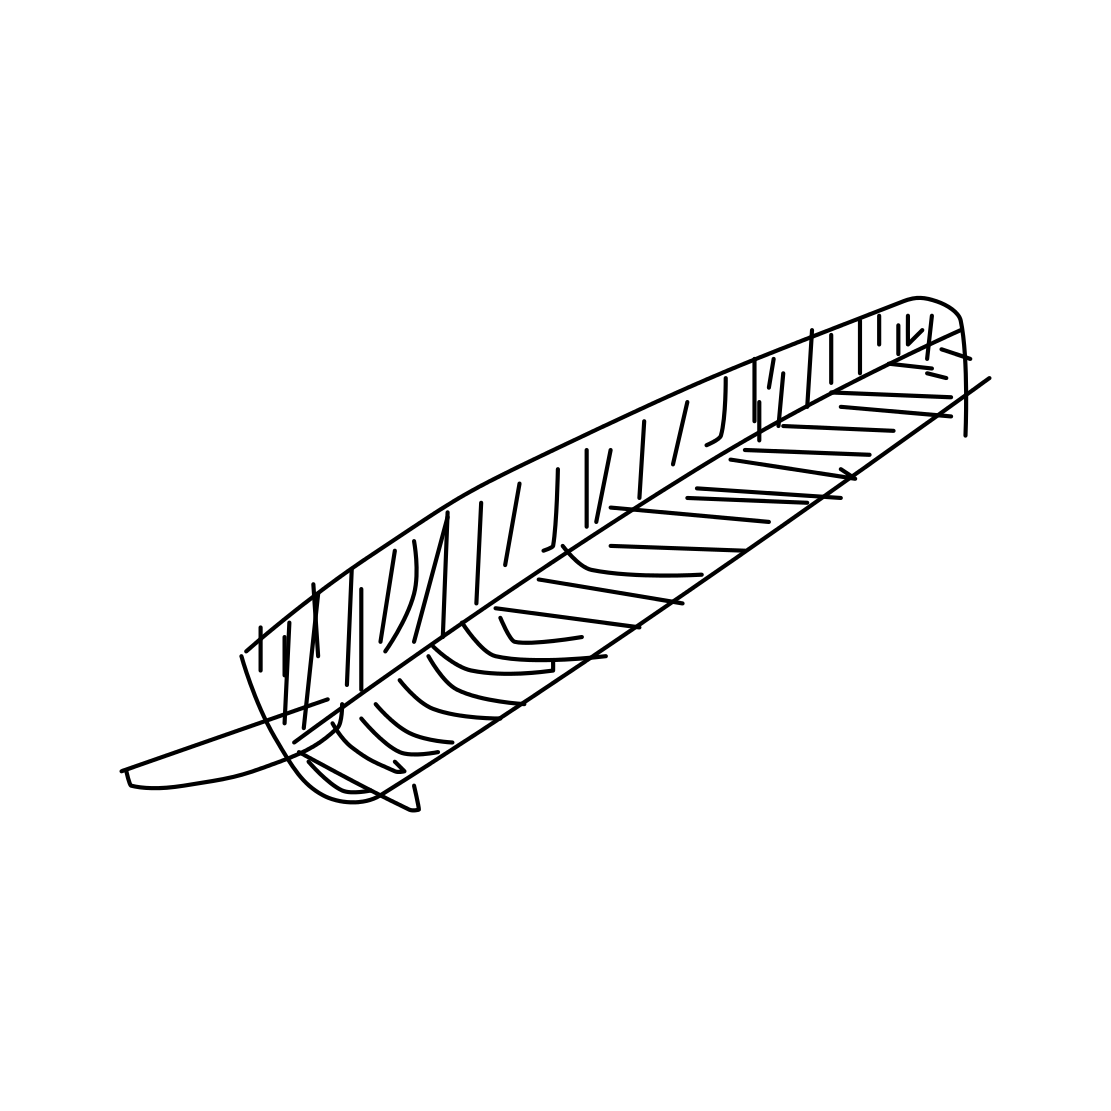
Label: feather